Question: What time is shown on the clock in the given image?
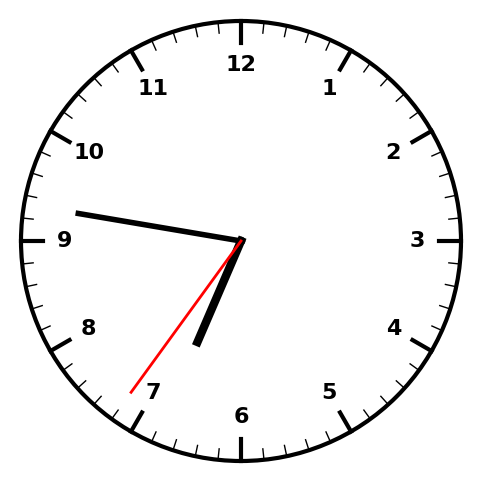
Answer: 06:46:36